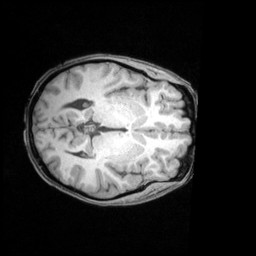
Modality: T1w
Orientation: axial
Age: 22
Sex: female
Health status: healthy